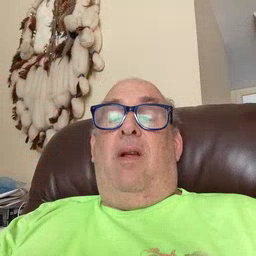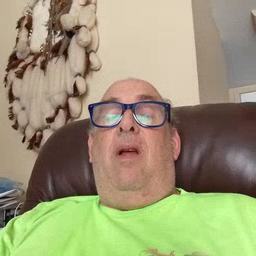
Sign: lamp